Field crop: maize
Growth stage: 2
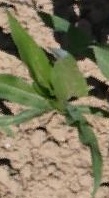
Species: maize